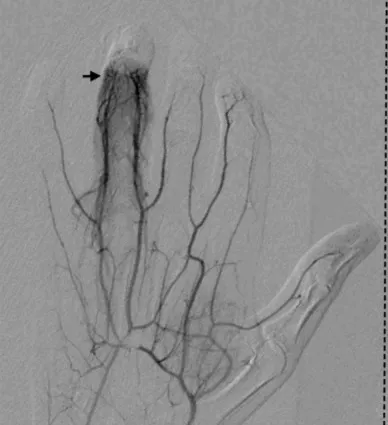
Hand arteriography of the patient's right ring finger showing bilateral occlusion (arrow) of digital arteries at the level of the second phalanx (left) with acute angles suggesting a thrombotic cause of ischemia.
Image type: radiology (x_ray)